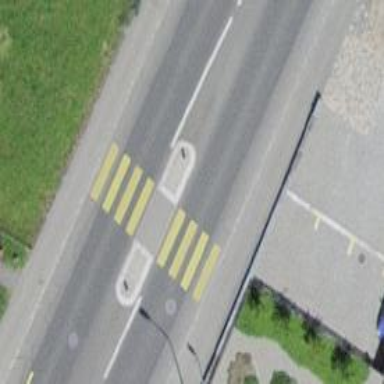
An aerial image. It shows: Marked crossing with zebra crossing. There is island at the crossing.